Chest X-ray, AP view. Patient: 51 years old, sex M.
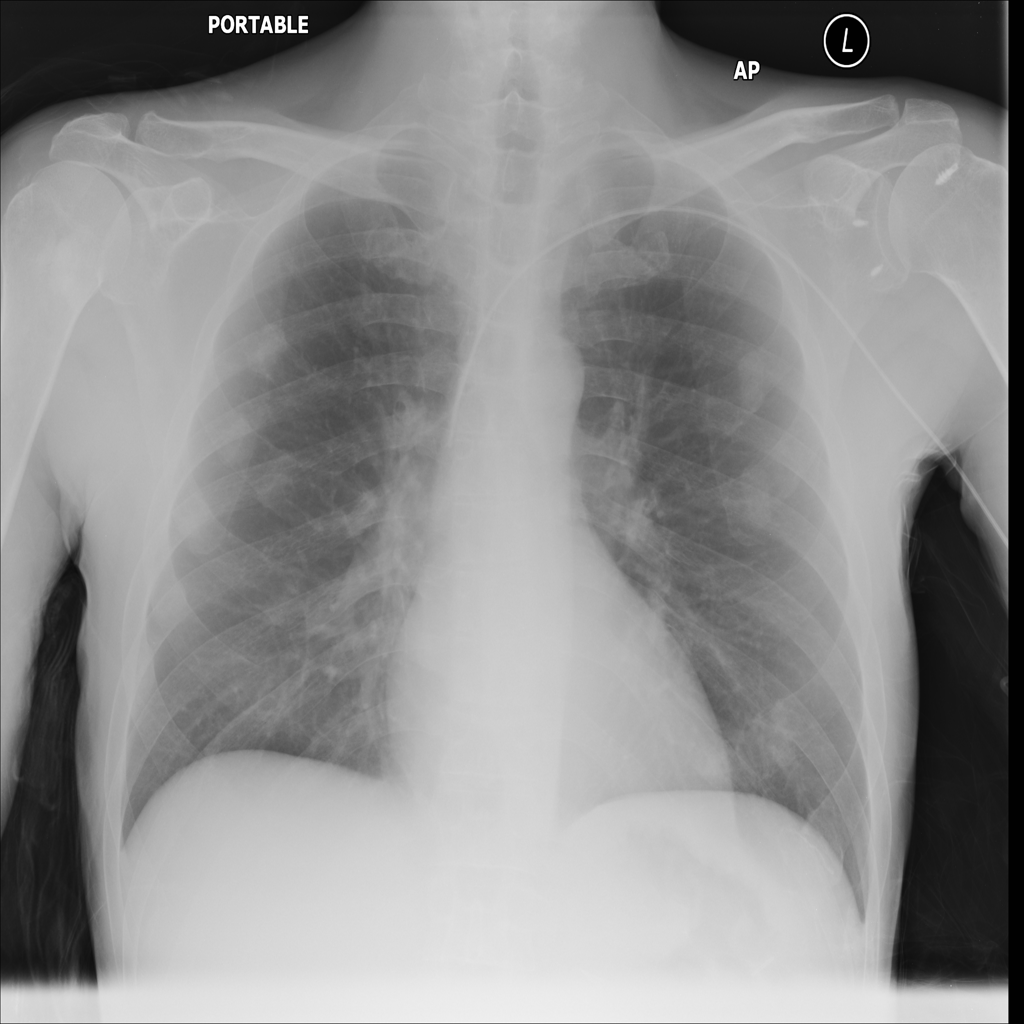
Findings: No Finding